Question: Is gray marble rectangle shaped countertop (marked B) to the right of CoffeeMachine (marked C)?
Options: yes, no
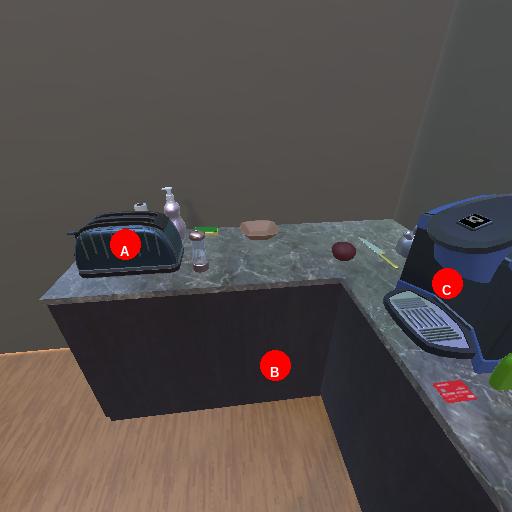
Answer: yes